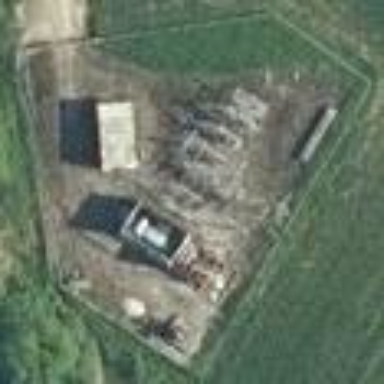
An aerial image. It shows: Power substation enclosed by fence.